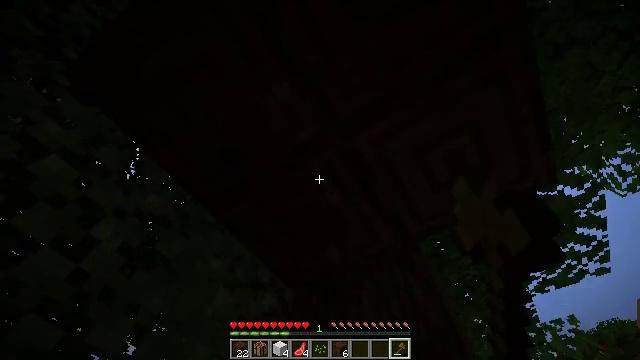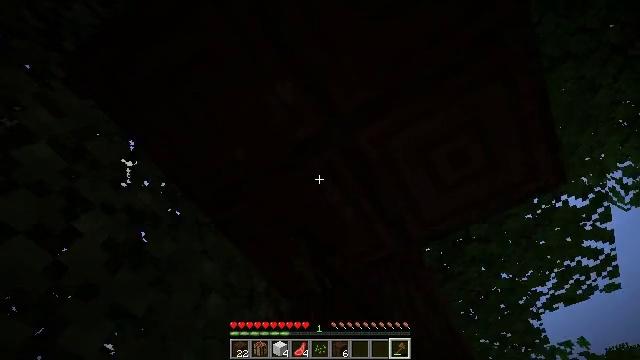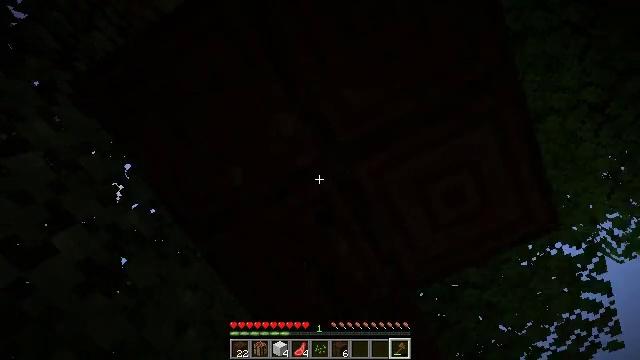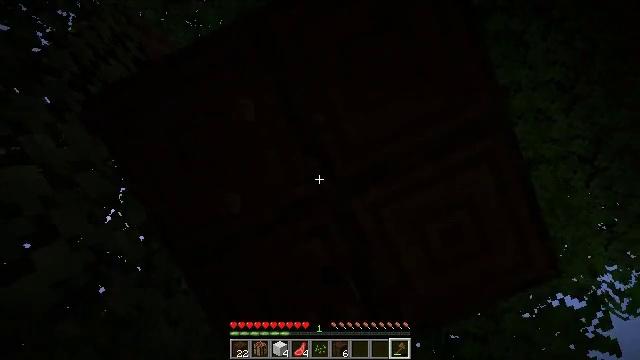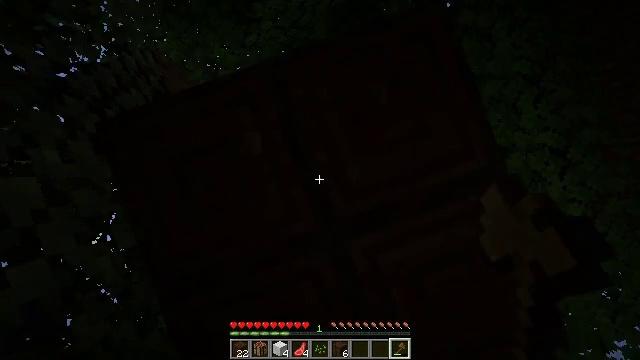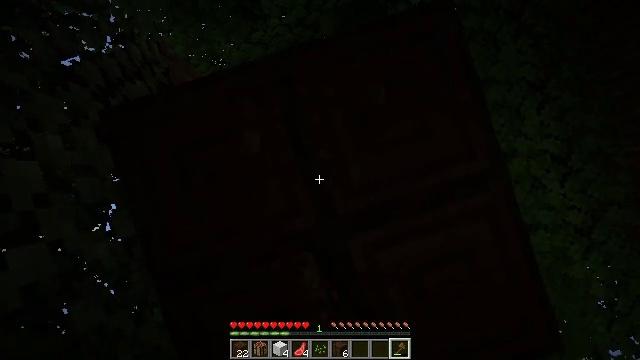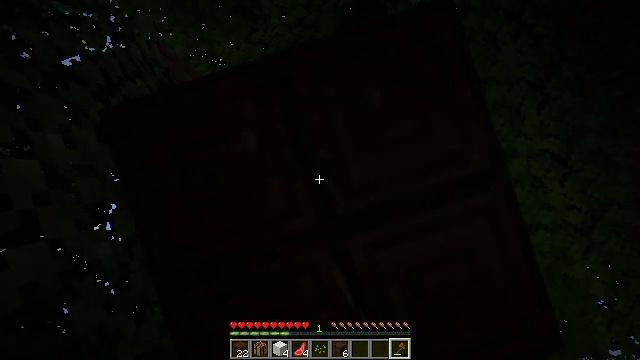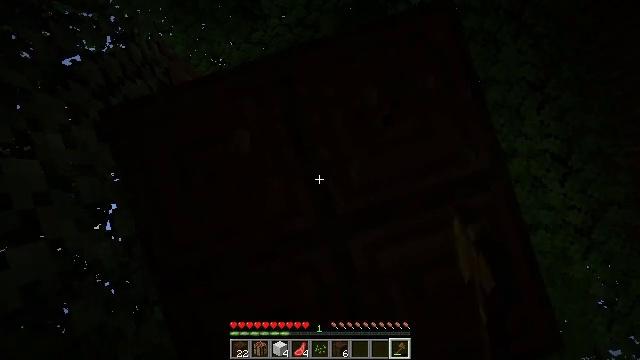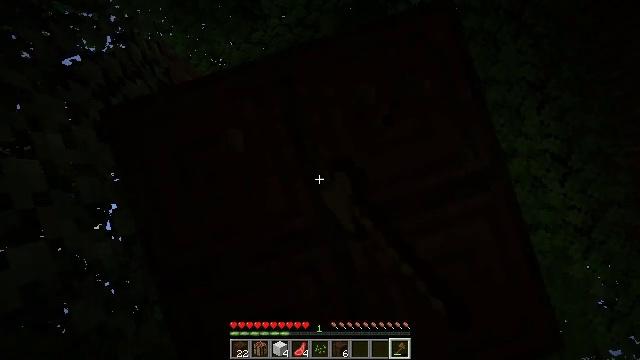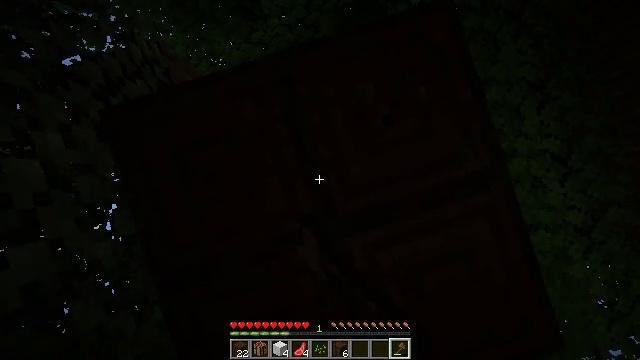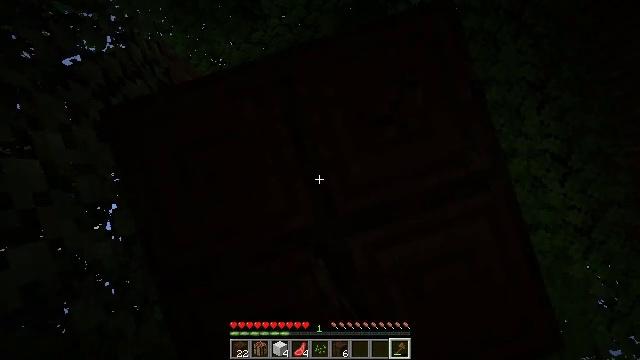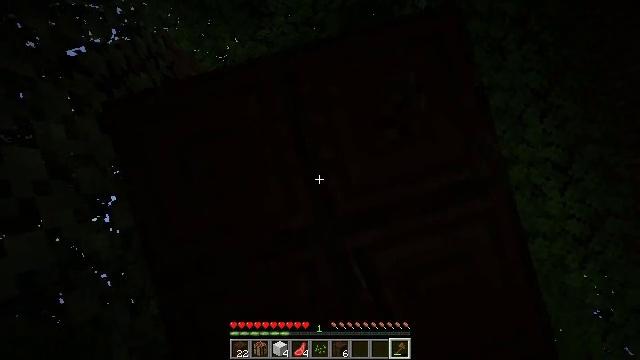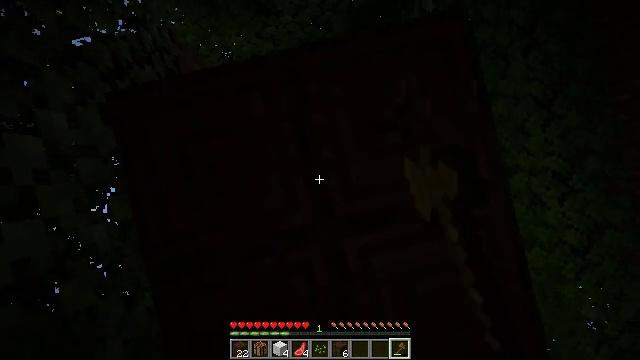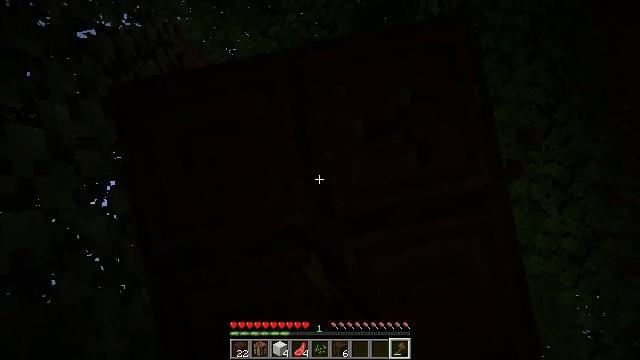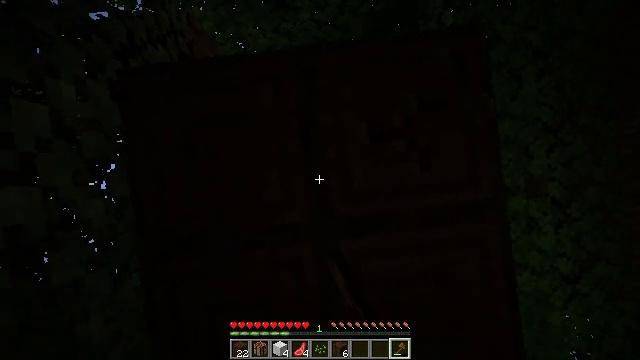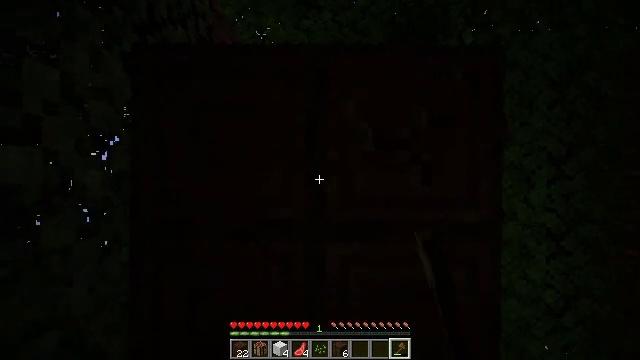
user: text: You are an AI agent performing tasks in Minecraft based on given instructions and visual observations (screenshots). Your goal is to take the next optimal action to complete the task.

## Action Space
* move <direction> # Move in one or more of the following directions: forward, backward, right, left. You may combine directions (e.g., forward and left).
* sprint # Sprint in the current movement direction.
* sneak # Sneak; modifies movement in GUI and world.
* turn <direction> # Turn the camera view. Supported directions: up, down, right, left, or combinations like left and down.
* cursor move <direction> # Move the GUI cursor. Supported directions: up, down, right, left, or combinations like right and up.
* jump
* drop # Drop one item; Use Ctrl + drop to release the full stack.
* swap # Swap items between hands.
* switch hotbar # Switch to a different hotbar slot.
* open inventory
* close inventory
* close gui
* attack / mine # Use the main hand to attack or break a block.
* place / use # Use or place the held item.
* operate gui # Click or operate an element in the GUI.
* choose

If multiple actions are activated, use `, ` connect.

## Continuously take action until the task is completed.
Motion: motion action
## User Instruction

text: Gather dark oak log for crafting.
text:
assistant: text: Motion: turn up, attack / mine
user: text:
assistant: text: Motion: turn right and up, attack / mine
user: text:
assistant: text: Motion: turn right and up, attack / mine
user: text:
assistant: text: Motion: turn right and up, attack / mine
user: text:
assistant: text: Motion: turn right and up, attack / mine
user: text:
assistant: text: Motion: attack / mine
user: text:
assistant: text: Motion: attack / mine
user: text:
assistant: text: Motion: attack / mine
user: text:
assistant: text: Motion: attack / mine
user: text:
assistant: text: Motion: attack / mine
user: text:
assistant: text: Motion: turn right and up, attack / mine
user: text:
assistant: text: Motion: turn right and up, attack / mine
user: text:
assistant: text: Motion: turn right and up, attack / mine
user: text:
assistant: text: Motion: turn right and up, attack / mine
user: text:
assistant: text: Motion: turn right and up, attack / mine
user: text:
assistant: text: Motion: turn right and up, attack / mine
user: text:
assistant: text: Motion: attack / mine
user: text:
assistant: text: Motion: attack / mine
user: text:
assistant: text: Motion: attack / mine
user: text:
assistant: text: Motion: attack / mine
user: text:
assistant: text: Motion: attack / mine
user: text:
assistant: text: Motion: attack / mine
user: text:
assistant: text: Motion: attack / mine
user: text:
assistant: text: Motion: turn right, attack / mine
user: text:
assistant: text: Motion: attack / mine
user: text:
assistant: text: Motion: turn right, attack / mine
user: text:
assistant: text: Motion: attack / mine
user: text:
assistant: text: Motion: attack / mine
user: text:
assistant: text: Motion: attack / mine
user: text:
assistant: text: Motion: attack / mine